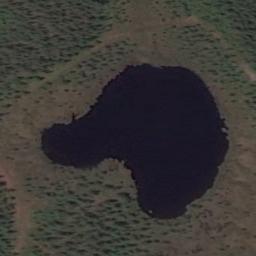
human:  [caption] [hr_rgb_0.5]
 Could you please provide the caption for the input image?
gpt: The lake with curved shores lies in a sparse forest and the water is dark blue .

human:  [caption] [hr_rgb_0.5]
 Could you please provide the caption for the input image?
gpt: The lake in the picture is not large .

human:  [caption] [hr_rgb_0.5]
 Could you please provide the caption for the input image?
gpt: A deep blue lake is surrounded by a green and yellow-brown intersection .

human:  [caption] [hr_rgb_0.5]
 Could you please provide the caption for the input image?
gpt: There are many trees around the lake .

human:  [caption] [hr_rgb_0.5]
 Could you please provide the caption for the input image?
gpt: There are many green bushes around the lake .